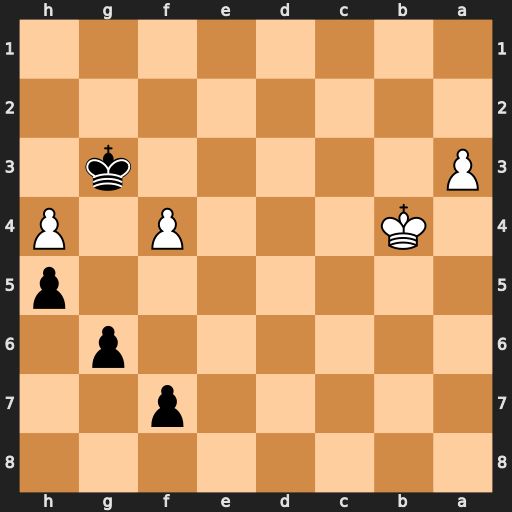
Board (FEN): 8/5p2/6p1/7p/1K3P1P/P5k1/8/8
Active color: b
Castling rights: -
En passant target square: -
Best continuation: Kxf4 a4 Ke5